Question: I have a search widget in my Action Bar like this:

(1) How do I change the color of the text that says "iPhone"?
(2) Also, if you notice the gray X -- the entire Search Widget is that color as well when it is in an icon position. I am on Holo.Theme.Light and utilizing my own mods to it.
How do I change these two styles for the widget in my styles.xml file (assuming that is where you make the changes for a search widget)?
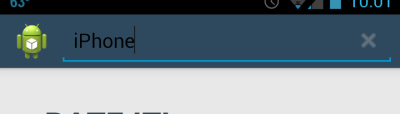
Answer: You would have to set
'''
searchView.setBackgroundColor(Color.WHITE);
'''
SearchViews are not so customizable.